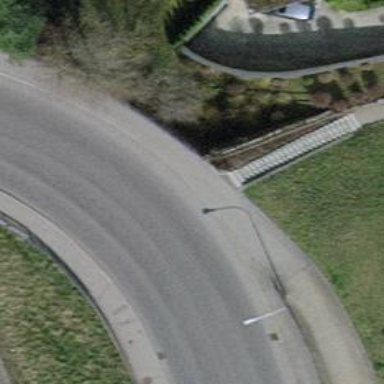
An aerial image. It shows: Set of steps on the road.